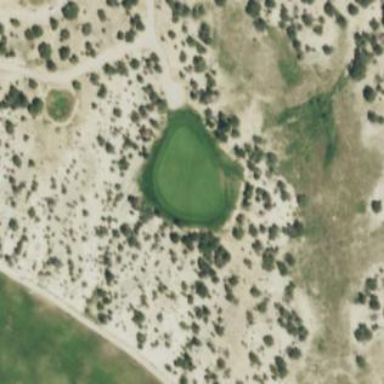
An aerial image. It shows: Golf rough area.